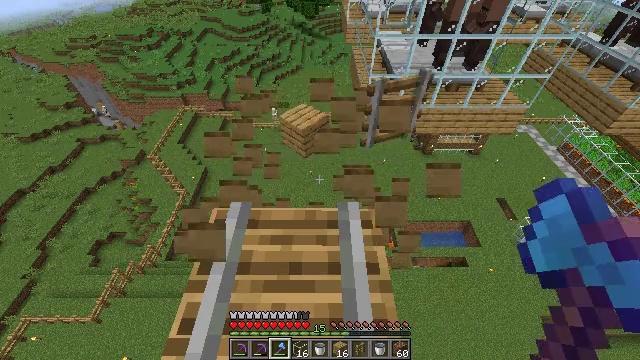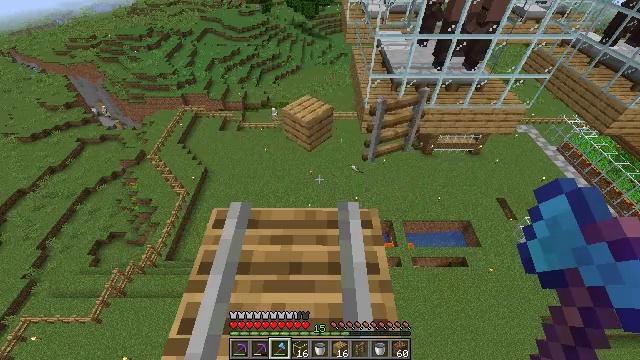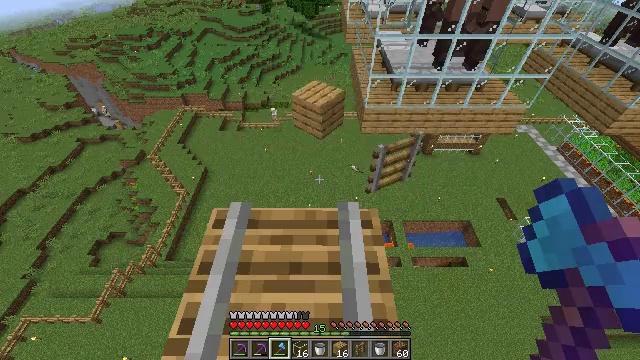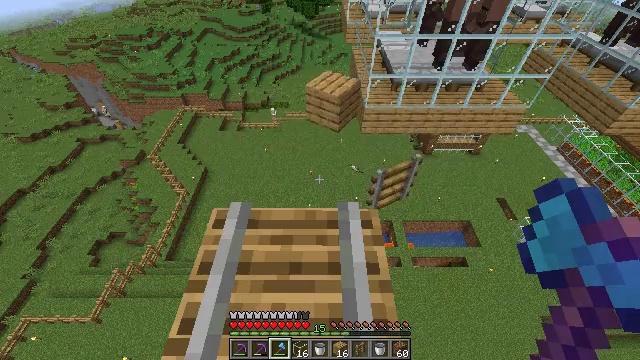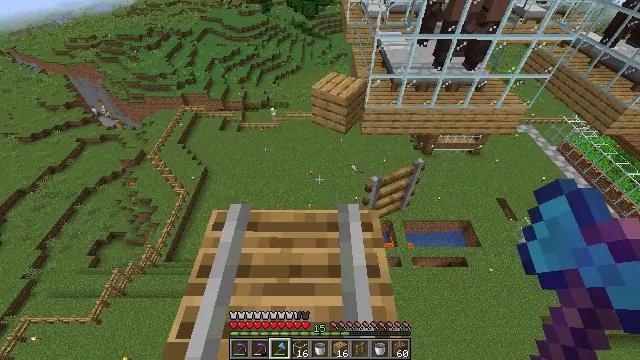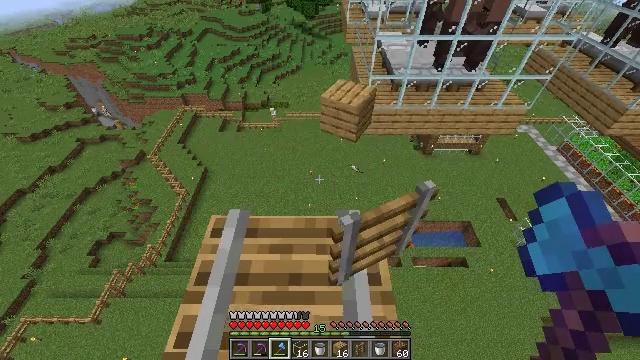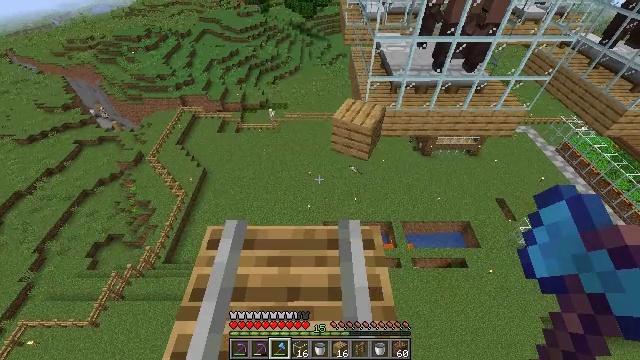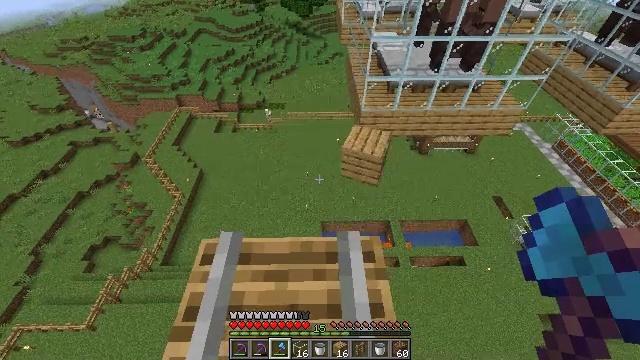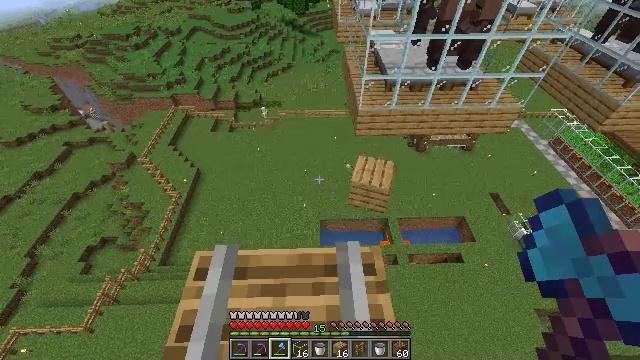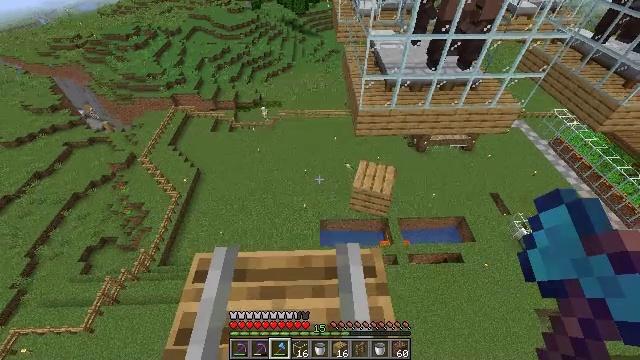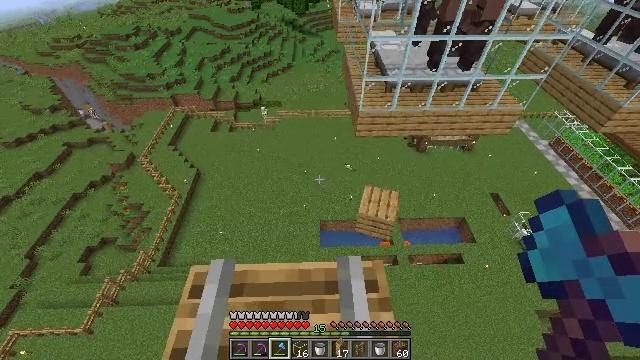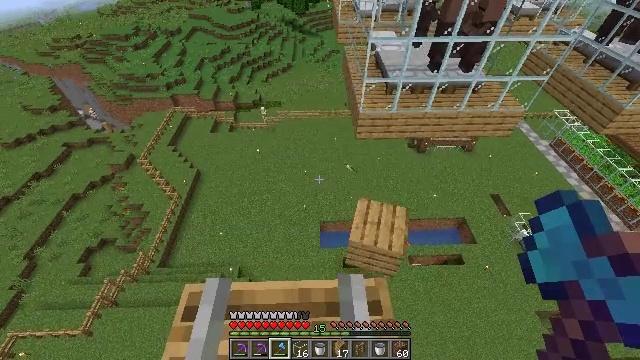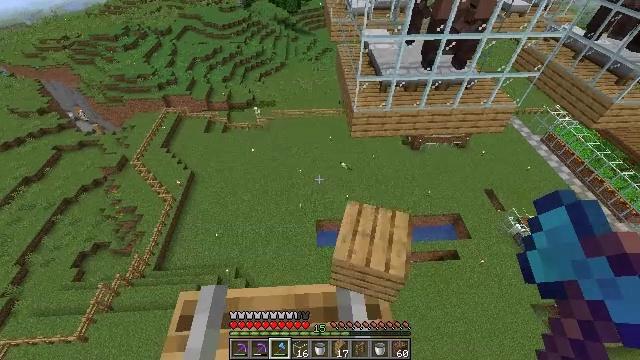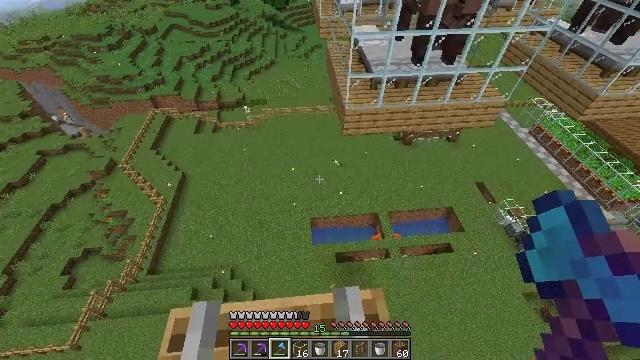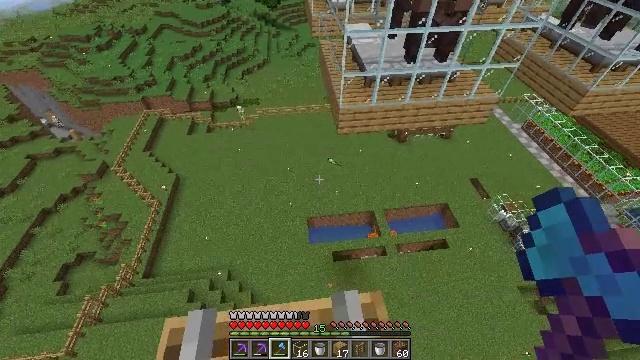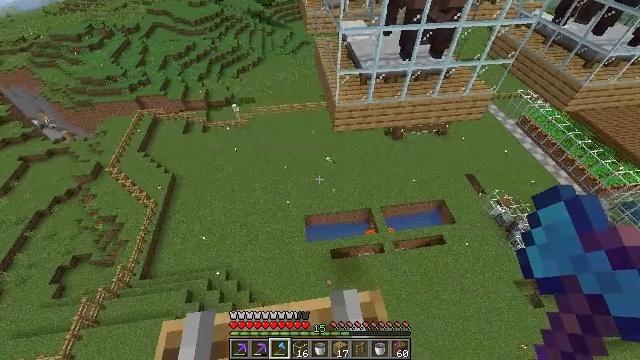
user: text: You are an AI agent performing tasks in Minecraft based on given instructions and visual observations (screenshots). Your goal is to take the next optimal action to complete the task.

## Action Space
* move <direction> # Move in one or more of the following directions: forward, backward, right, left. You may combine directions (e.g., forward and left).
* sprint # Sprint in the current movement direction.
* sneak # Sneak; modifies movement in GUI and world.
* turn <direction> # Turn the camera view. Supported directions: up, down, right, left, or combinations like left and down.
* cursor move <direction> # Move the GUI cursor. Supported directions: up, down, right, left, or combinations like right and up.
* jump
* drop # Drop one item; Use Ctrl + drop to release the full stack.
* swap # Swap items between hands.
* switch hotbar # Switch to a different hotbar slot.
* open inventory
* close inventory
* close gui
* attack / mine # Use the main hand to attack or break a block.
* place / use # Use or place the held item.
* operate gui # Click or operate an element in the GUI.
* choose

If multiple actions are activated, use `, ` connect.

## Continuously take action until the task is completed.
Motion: motion action
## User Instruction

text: Break the rail off the ground.
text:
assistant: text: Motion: sneak, attack / mine
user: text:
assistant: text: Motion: sneak, attack / mine
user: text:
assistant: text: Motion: sneak, attack / mine
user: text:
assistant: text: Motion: move forward, sneak
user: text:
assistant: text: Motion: move forward, sneak
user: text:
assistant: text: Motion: move forward, sneak
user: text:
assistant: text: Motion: move forward, sneak
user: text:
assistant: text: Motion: move forward, sneak
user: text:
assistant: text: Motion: move forward, sneak
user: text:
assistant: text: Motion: move forward, sneak
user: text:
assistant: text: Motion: move forward, sneak
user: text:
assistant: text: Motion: move forward, sneak, turn right
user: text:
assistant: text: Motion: sneak, turn right
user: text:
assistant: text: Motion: sneak, turn right
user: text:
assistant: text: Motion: sneak, turn right
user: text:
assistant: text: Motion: sneak
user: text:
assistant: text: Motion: sneak
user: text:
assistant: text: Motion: sneak
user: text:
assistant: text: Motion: sneak, turn up
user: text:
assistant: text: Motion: sneak, turn left and up
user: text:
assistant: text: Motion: sneak, turn left and up
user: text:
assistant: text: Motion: sneak, turn left and up
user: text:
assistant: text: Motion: sneak, turn right and up
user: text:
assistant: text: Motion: move back, sneak, turn right and up
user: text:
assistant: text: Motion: move back, sneak, turn right and up
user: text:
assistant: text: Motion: move back, sneak
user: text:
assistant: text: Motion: move back, sneak
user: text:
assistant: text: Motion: move back, sneak, turn right
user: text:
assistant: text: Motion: move back, sneak, turn right
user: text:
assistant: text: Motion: move back, sneak